Question: I am currently working in VB.NET visual express 2013. I am using an sql Database on my back end and am programing in Windows Forms. I am trying to get some code that will search column 9 of my multiple column datagridview and search for the word "tailshelf." There will be a bunch of characters before and after this word but I need my code to recognize this string and change the background color of the entire row to orange. I have some code I am trying but it is throwing me an error that says "System.InvaliudCastException: Conversion from string to type integer is not valid." It seems like it is saying it is trying to convert an integer to a string but that column should be set up as the varchar data type. Here is my code:
Private Sub DGVSchedule_RowPostPaint(sender As Object, e As DataGridViewRowPostPaintEventArgs) Handles DGVSchedule.RowPostPaint
'''
Try
'change row color to look for tailshelf
If e.RowIndex < Me.DGVSchedule.RowCount - 1 Then
Dim dgvrow As DataGridViewRow = Me.DGVSchedule.Rows(e.RowIndex)
If dgvrow.Cells(9).ToString.Contains("Tailshelf") Then
dgvrow.DefaultCellStyle.BackColor = Color.Orange
Else
dgvrow.DefaultCellStyle.BackColor() = Color.White
End If
End If
Catch ex As Exception
MsgBox(ex.ToString)
End Try
End Sub
'''
Here is a picture of what the string i am looking for:

FINAL WORKING CODE:
'''
With DGV1
For gridrow As Integer = 0 To .RowCount - 1
If .Rows(gridrow).Cells(9).Value.ToString.Contains("String") Then
.Rows(gridrow).DefaultCellStyle.BackColor = Color.Orange
End If
Next
End With
'''
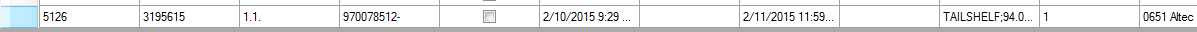
Answer: '''
With DGVSchedule
For gridrow As Integer = 0 To .RowCount - 1
If .Rows(gridrow).Cells(9).Value.ToString.Contains("TAILSHELF") Then
.Rows(gridrow).DefaultCellStyle.BackColor = Color.Orange
End If
Next
End With
'''